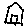
Label: house